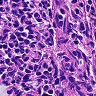
Metastatic tissue present: no